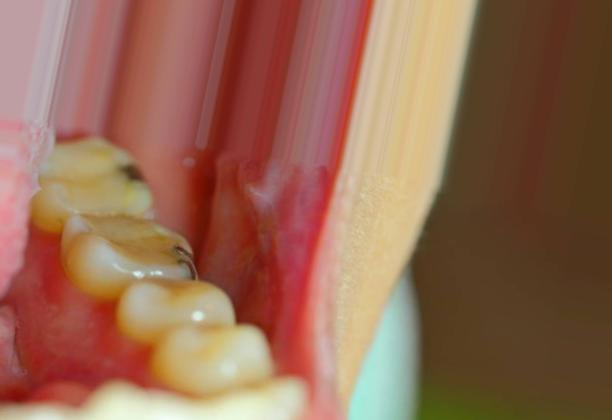
Condition: Caries